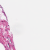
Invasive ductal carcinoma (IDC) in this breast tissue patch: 0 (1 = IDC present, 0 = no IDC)